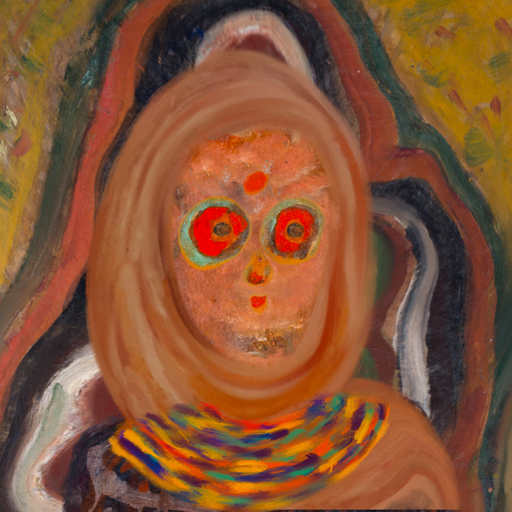
Background: AfterRaid, Head And Neck Front: Boggyland, Face Front: Sisters, Bust: Hypocrite, Hair Front: Blank, Head Accessory: Pious_Lady_Scarf, Second Necklace: An_Impression_2, Necklace: Blank, Baby: Blank